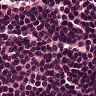
Metastatic tissue present: no